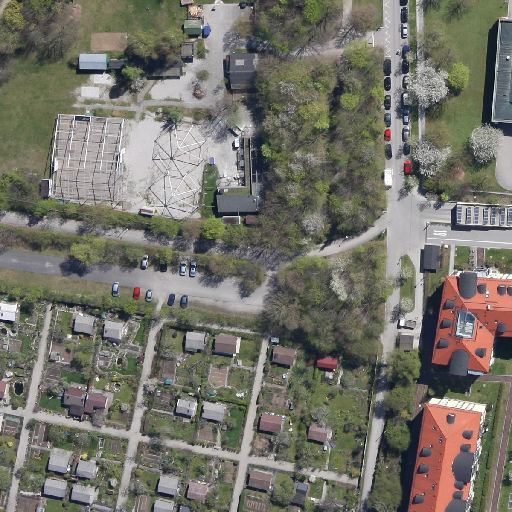
Referring expression: road marking